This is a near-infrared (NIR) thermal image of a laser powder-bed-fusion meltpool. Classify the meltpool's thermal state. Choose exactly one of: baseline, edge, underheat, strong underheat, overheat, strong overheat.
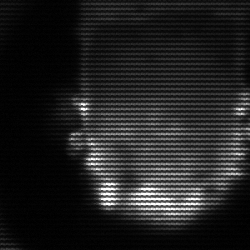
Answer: baseline